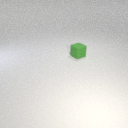
small green rubber cube